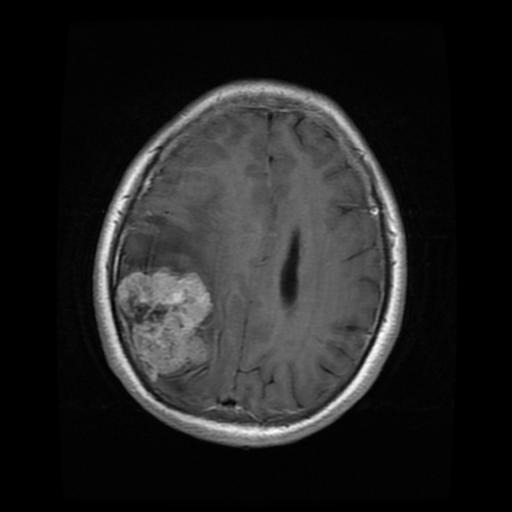
Label: meningioma